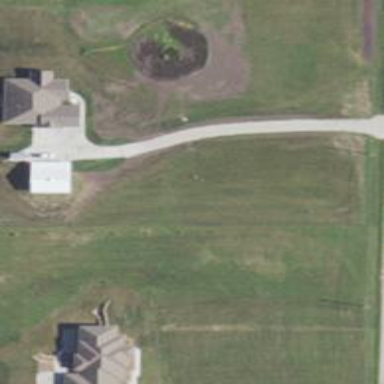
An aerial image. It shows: Driveway leading to service road.